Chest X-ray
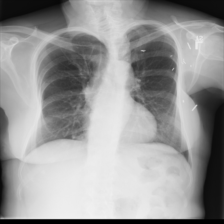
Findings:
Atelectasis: negative
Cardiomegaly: negative
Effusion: negative
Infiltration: negative
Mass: negative
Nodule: negative
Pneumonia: negative
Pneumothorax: negative
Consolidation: negative
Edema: negative
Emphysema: negative
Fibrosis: negative
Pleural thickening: negative
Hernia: negative